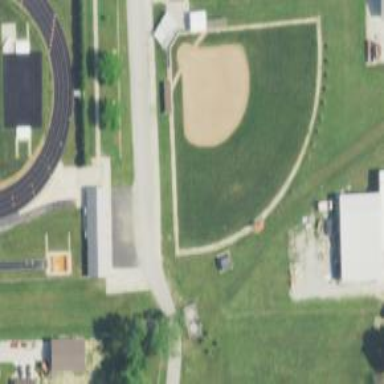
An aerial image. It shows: Baseball pitch for leisure and sports activities.